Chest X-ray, PA view. Patient: 61 years old, sex M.
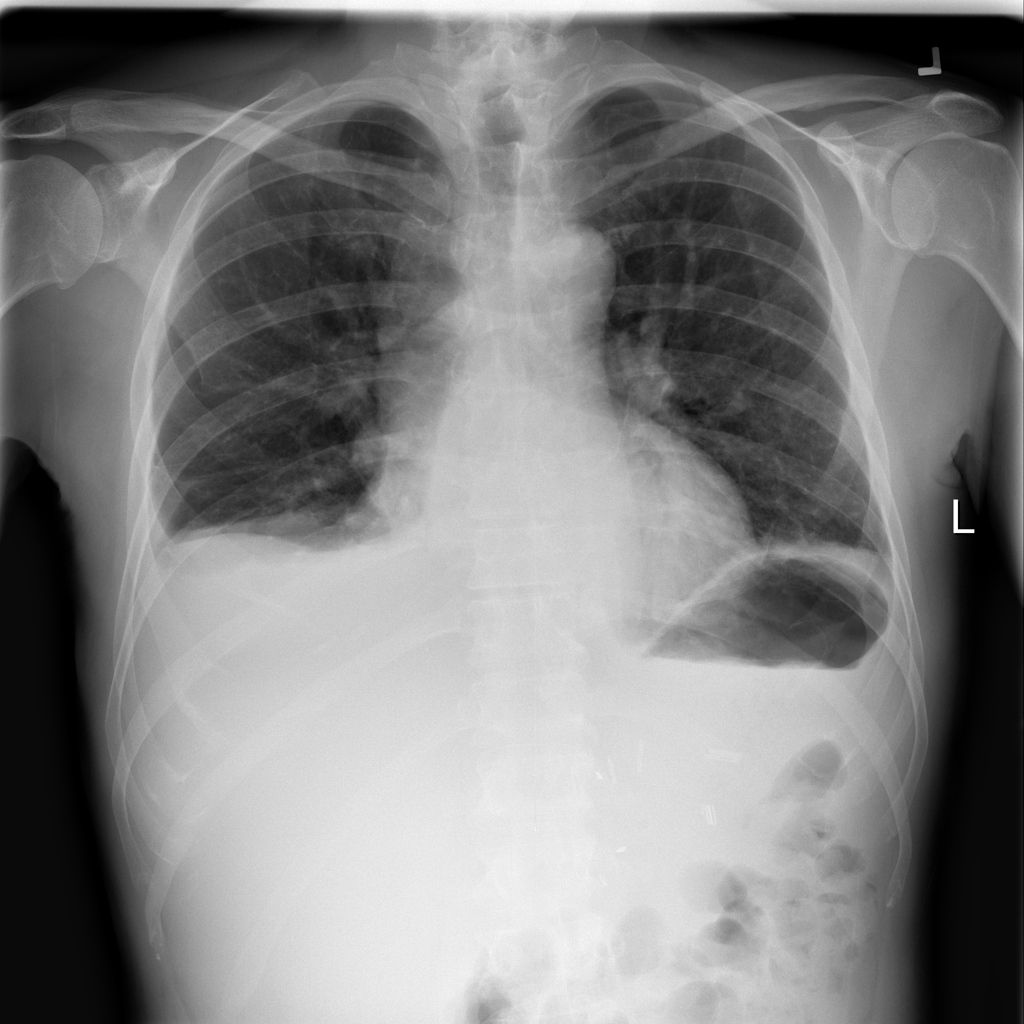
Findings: No Finding